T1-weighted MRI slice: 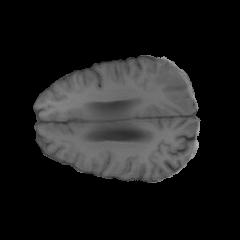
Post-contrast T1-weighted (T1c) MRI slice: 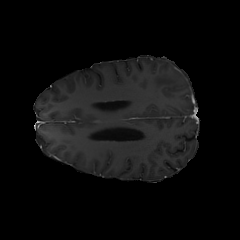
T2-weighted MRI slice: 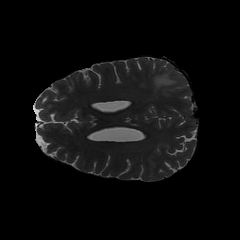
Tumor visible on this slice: yes